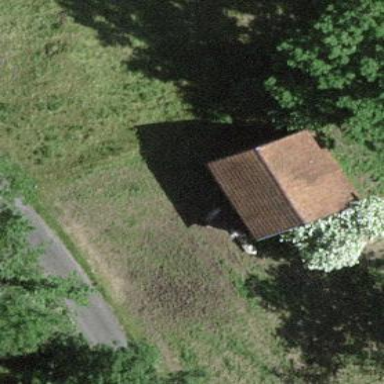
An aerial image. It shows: Shed building.